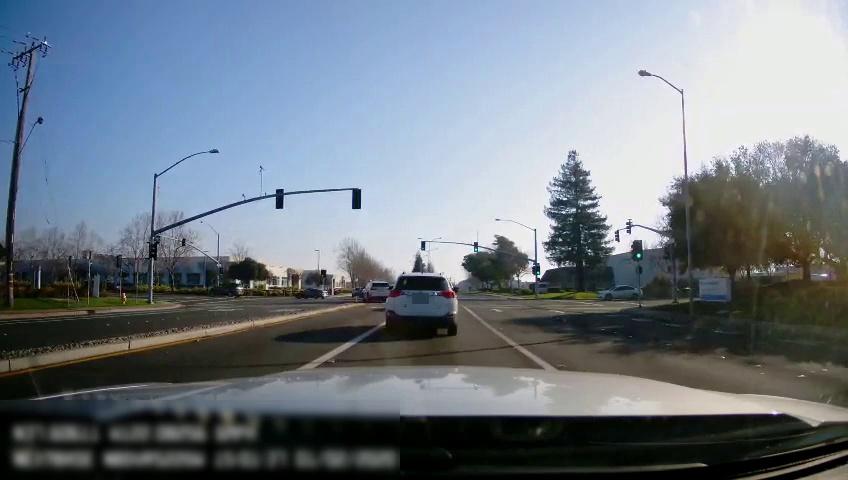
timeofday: Day
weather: Sunny
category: Drivable Space
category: Drivable Space
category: Vehicles | SUV
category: Vehicles | SUV
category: Vehicles | Car
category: Vehicles | SUV
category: Vehicles | Car
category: Lanes | Alternate Lane
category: Lanes | Current Lane
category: Lanes | Current Lane
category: Lanes | Alternate Lane
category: Lanes | Opposite Lane
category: Traffic | Lights
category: Traffic | Lights
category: Traffic | Lights
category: Traffic | Lights
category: Traffic | Lights
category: Traffic | Lights
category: Traffic | Lights
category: Traffic | Lights
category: Traffic | Lights